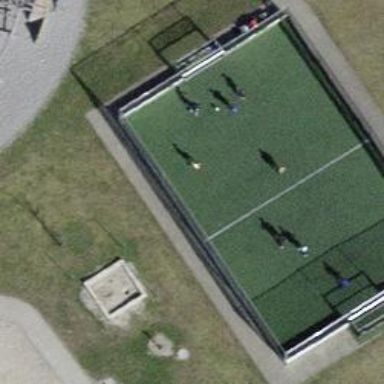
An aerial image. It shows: Soccer pitch for outdoor sports and leisure activities.